Question: Count the number of objects in the diagram.
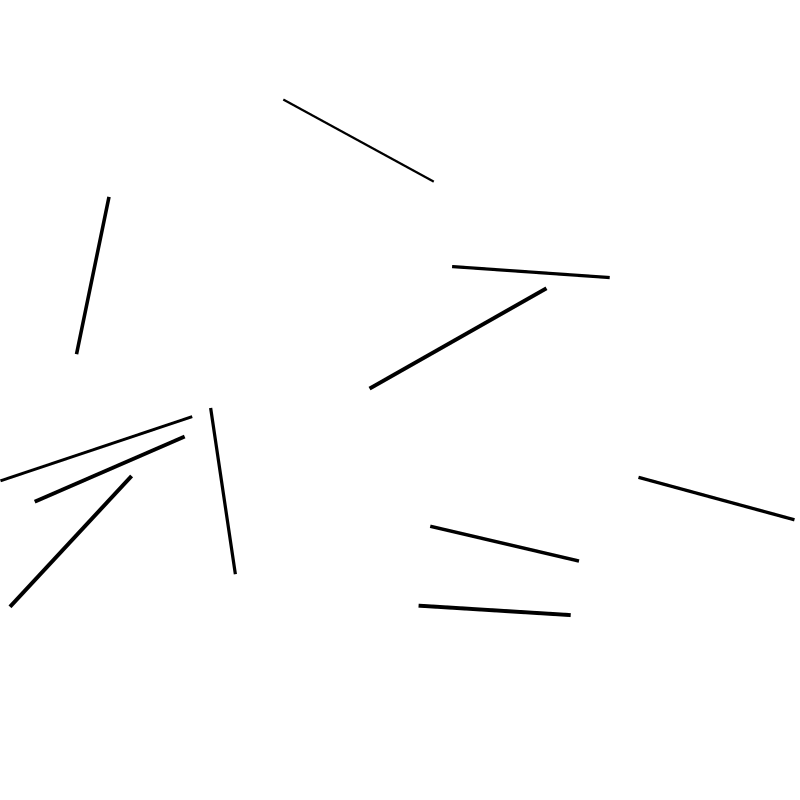
Answer: 11